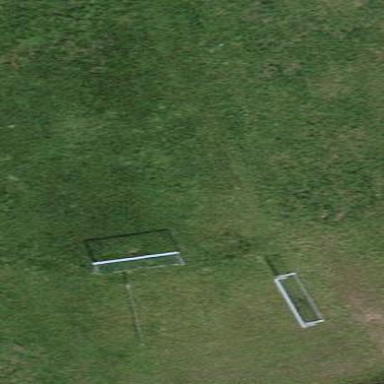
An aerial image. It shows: Soccer pitch for outdoor sports and leisure activities.